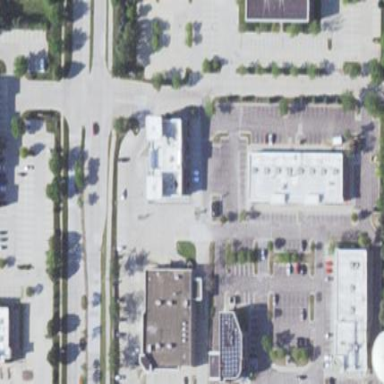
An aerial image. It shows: Retail area.